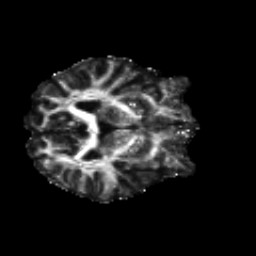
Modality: FA
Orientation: axial
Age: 24
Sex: male
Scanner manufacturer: siemens
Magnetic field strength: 3 T
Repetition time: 8.8 s
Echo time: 0.085 s